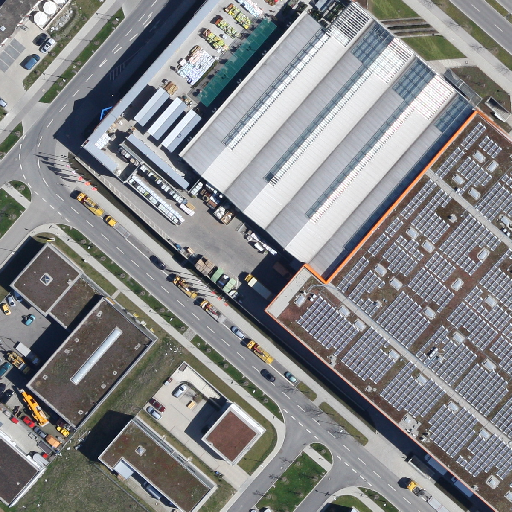
Referring expression: car in the parking area